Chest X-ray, PA view. Patient: 29 years old, sex F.
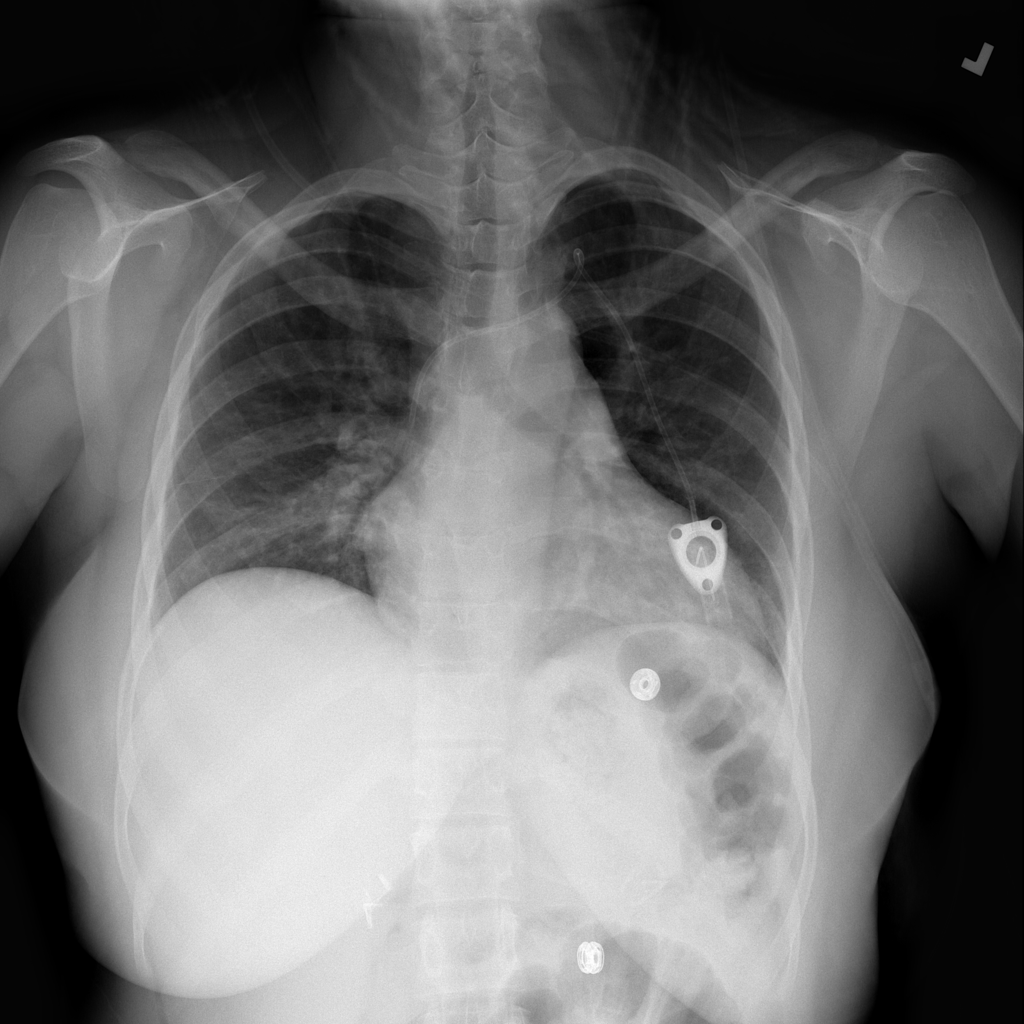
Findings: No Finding